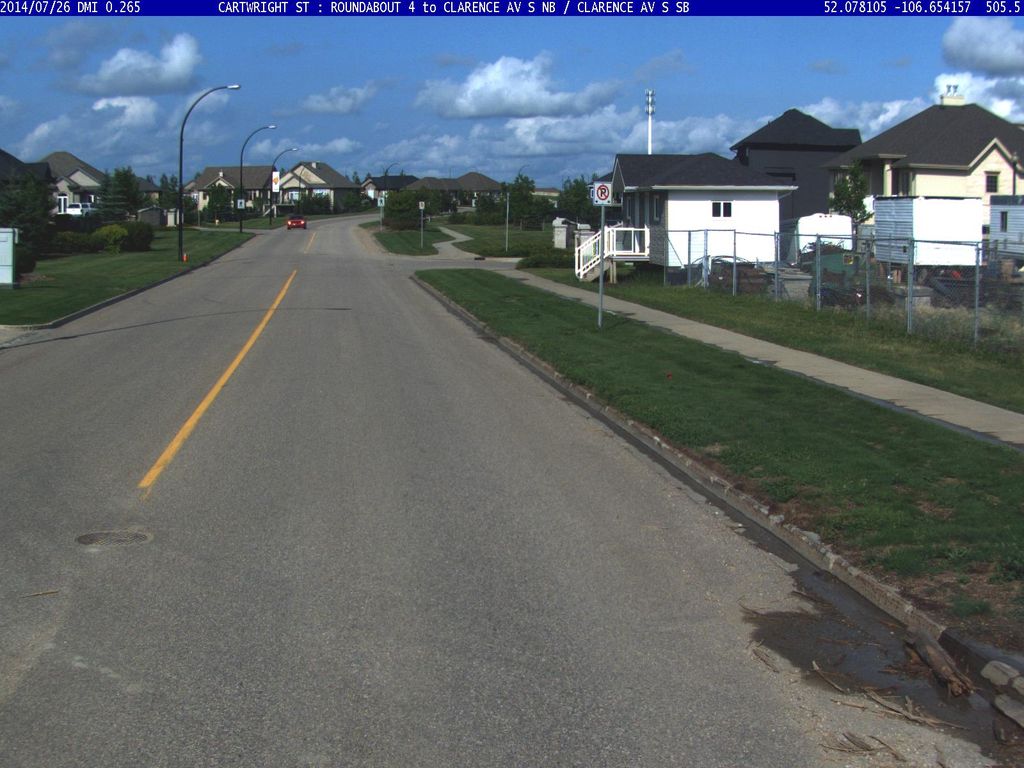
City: saskatoon